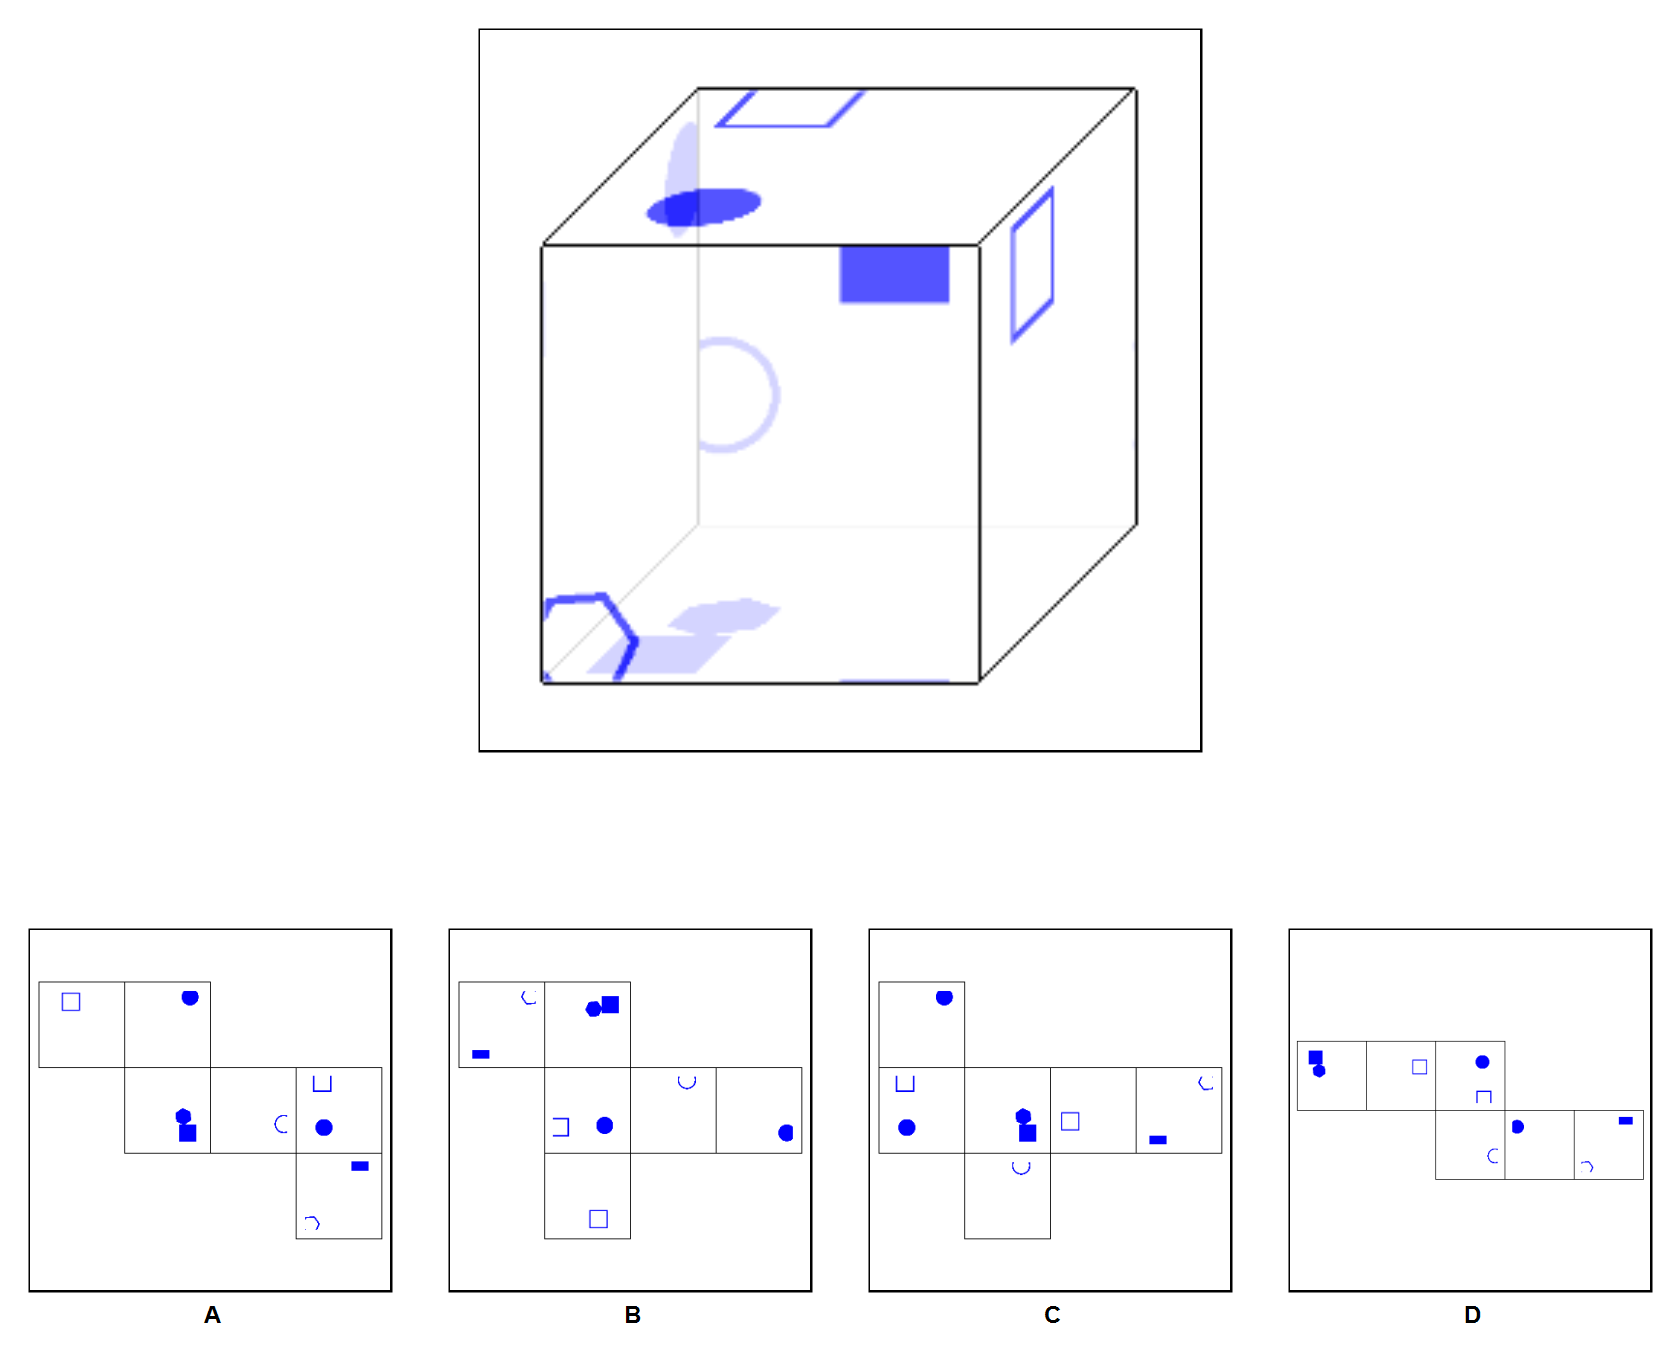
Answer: D